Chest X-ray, AP view. Patient: 48 years old, sex F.
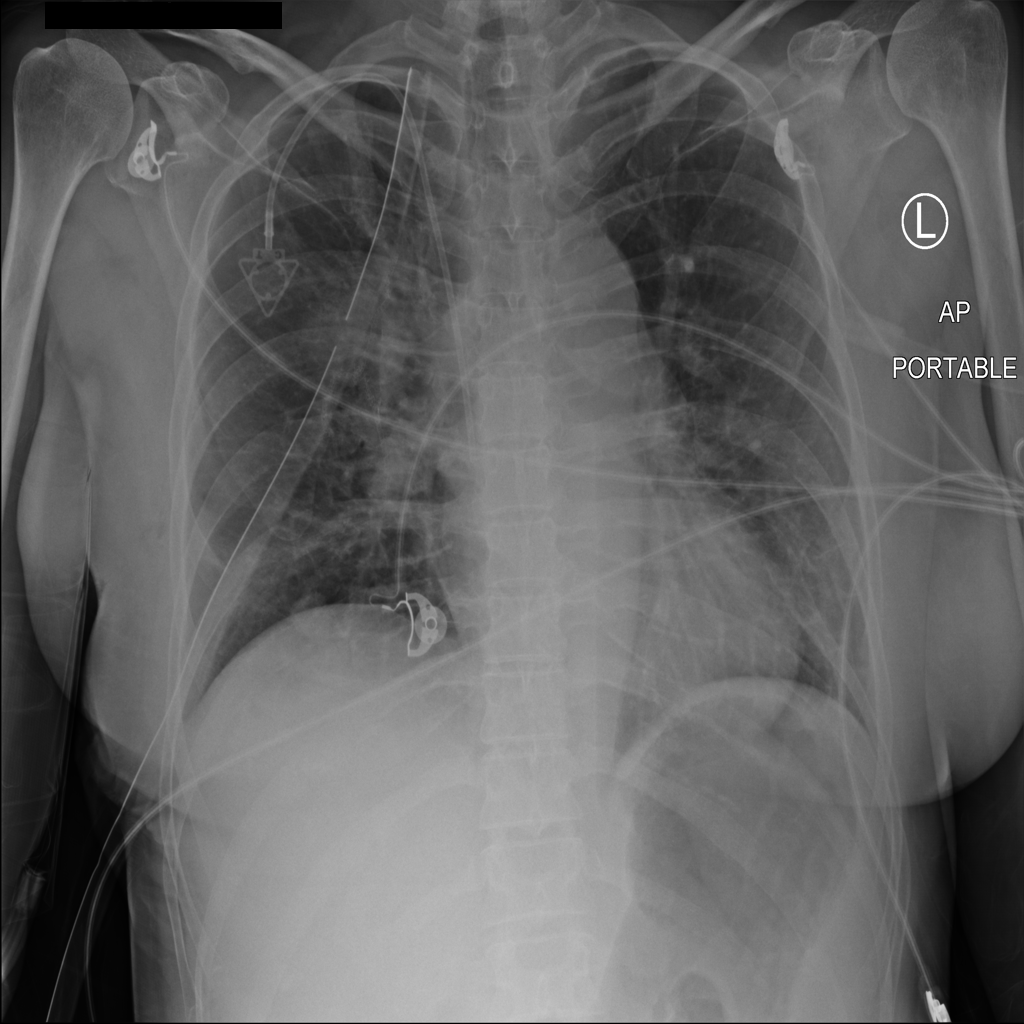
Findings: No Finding